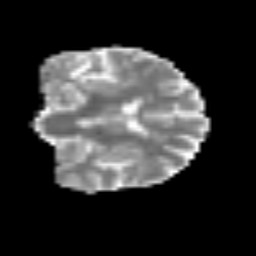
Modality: MD
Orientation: coronal
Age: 62
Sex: female
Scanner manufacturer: siemens
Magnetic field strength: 3 T
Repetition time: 3.2 s
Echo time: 0.081 s